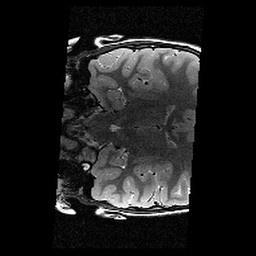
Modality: T2w
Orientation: coronal
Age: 9
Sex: female
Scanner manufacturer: siemens
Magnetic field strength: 3 T
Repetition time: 9.23 s
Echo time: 0.067 s